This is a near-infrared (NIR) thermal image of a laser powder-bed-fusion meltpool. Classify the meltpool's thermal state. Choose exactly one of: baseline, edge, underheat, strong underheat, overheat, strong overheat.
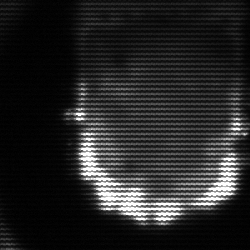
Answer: baseline